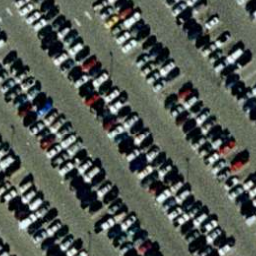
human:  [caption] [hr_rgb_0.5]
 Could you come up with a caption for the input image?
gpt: Lots of cars parked neatly in the parking lot .

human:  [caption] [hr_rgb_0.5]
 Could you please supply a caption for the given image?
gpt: Lots of cars parked in lines in the parking lot .

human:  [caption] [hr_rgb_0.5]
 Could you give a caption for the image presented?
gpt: Many cars parked neatly with a few empty parking spaces in the parking lot .

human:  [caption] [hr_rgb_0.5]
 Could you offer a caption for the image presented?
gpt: It is a parking lot with many cars densely arranged and only a few parking spots are free .

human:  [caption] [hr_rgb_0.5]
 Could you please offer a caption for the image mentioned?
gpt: Many cars densely arranged with a few free parking spots in the parking lot .